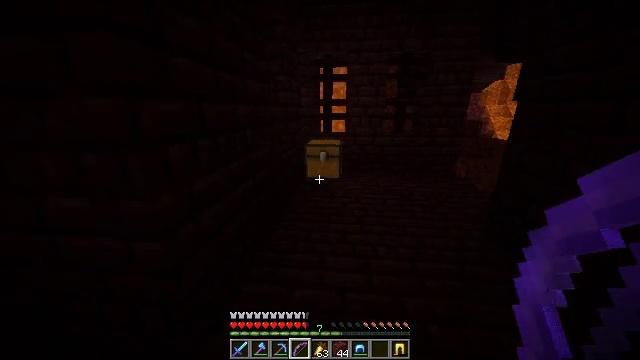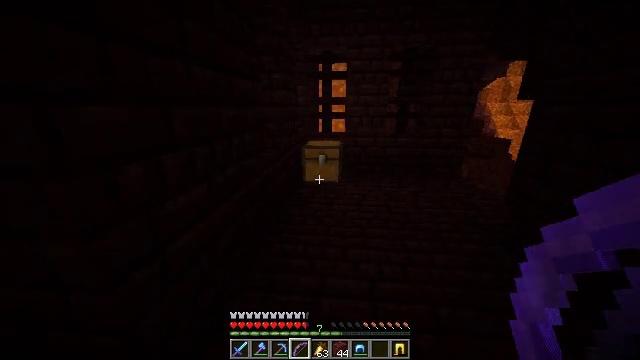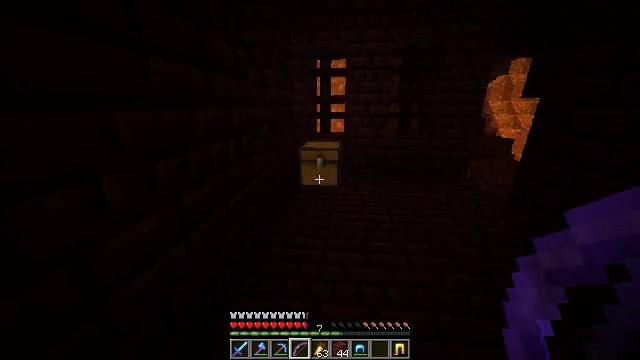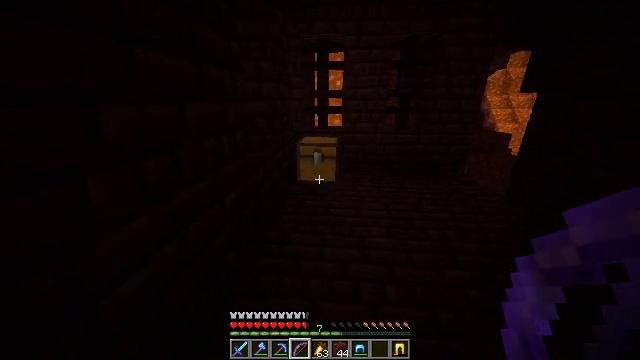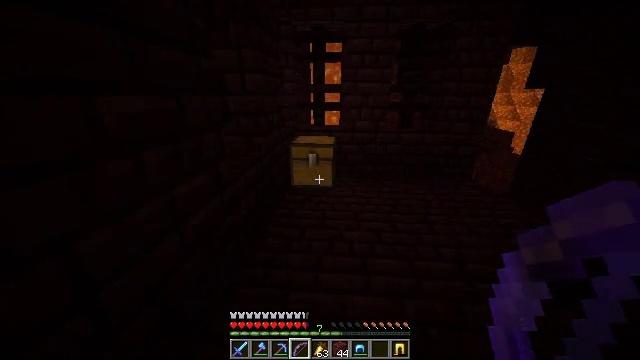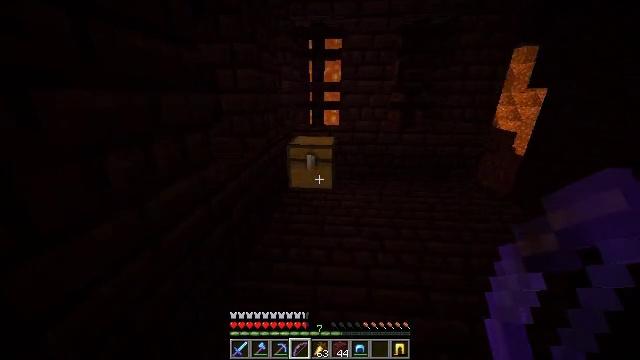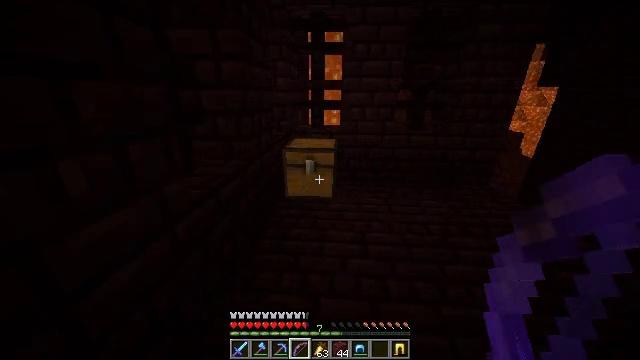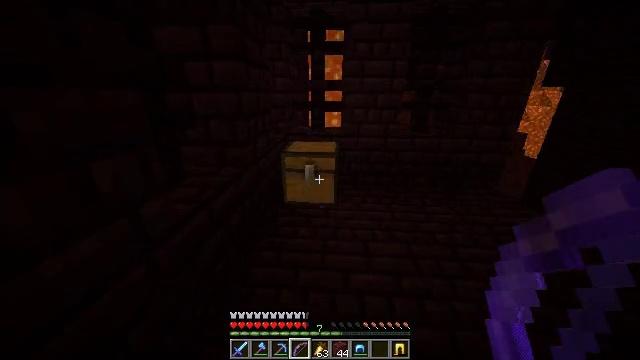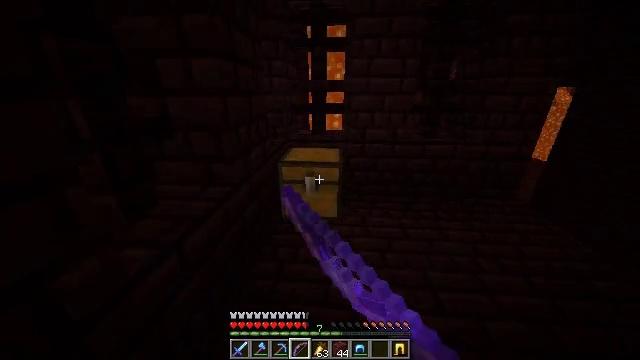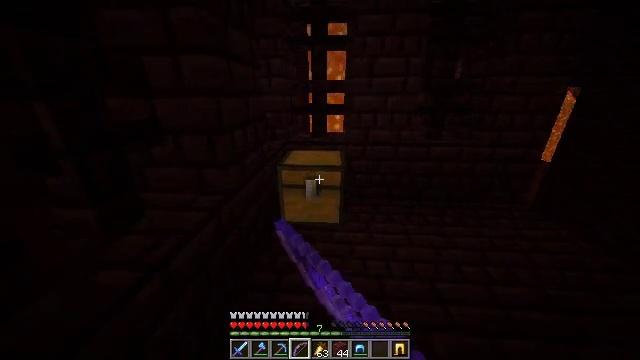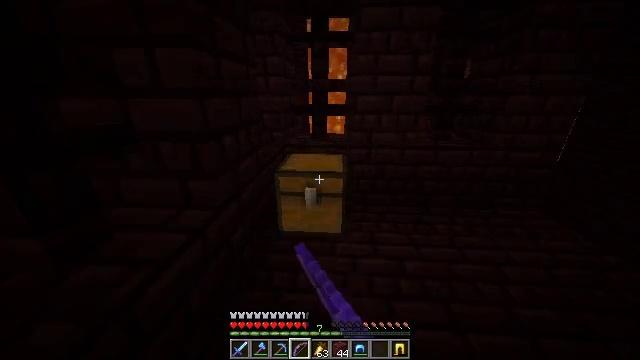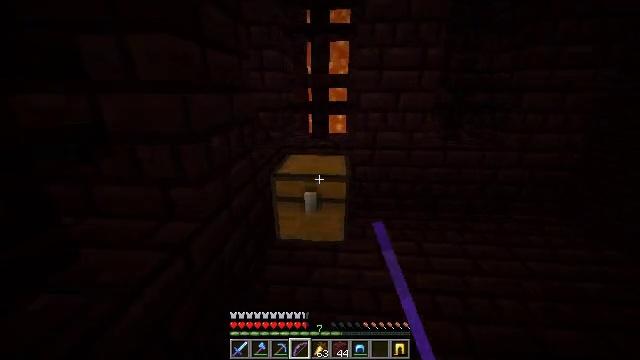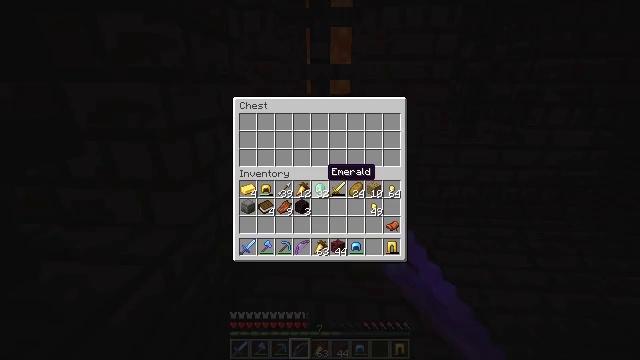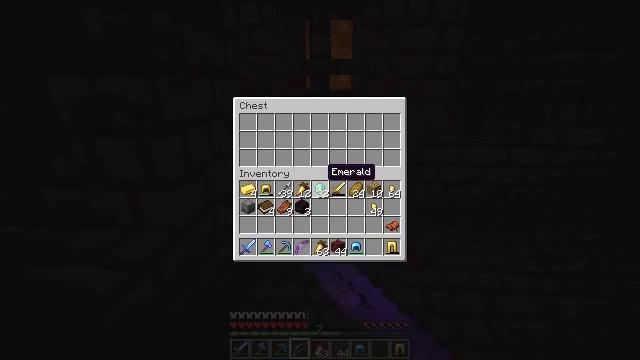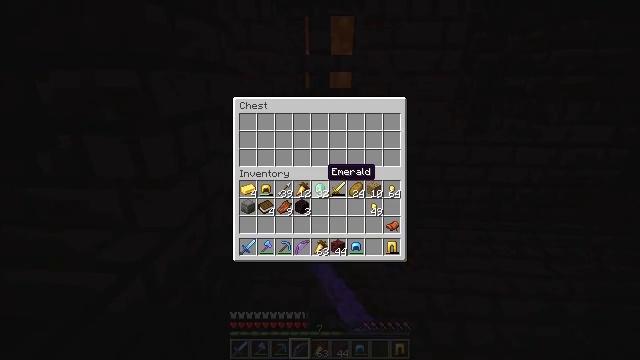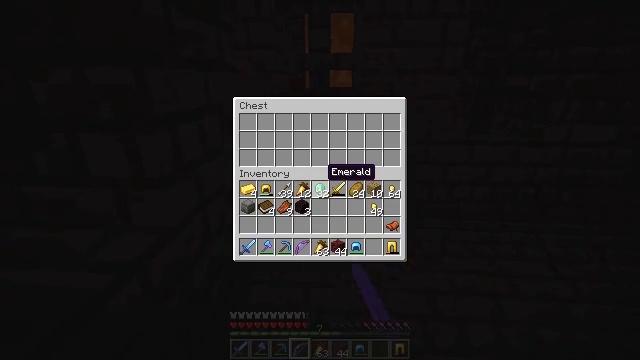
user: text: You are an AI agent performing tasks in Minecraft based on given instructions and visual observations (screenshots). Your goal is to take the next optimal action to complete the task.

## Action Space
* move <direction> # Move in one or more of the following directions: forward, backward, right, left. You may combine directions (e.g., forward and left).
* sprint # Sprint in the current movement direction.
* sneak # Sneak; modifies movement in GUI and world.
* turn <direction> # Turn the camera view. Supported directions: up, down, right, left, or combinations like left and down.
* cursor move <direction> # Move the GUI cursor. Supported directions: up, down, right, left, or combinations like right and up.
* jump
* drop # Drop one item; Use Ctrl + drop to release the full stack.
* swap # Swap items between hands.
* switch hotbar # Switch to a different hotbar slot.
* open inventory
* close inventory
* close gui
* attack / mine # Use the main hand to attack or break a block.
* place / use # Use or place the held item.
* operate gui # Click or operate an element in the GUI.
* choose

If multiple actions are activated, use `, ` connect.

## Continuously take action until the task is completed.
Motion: motion action
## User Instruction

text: Get dirt block.
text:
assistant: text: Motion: move forward
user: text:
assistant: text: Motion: move forward, sprint
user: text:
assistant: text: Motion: move forward, sprint, turn down
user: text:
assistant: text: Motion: move forward, sprint, turn down
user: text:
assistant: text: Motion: move forward, sprint
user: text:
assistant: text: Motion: move forward, sprint
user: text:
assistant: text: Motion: move forward, sprint, use / place
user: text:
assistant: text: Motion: move forward, use / place
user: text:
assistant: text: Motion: move forward, use / place
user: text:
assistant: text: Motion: use / place
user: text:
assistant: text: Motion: use / place
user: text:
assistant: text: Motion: open gui
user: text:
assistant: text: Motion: no_op
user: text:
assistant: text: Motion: no_op
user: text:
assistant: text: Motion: no_op
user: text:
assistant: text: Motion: no_op
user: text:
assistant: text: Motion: no_op
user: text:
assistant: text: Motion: no_op
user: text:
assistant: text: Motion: no_op
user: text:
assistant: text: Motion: no_op
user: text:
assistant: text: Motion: turn left, close gui
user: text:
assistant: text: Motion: turn left, open inventory
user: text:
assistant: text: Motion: turn left
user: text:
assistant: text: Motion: turn left
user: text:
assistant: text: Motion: move forward, turn left
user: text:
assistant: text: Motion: move forward, sprint, turn left and up
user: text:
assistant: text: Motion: move forward, sprint, turn left and up
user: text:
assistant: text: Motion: move forward, sprint, turn left
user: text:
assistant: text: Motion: move forward, sprint, turn left and up
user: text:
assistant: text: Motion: move forward, sprint, turn left and up